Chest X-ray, PA view. Patient: 8 years old, sex M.
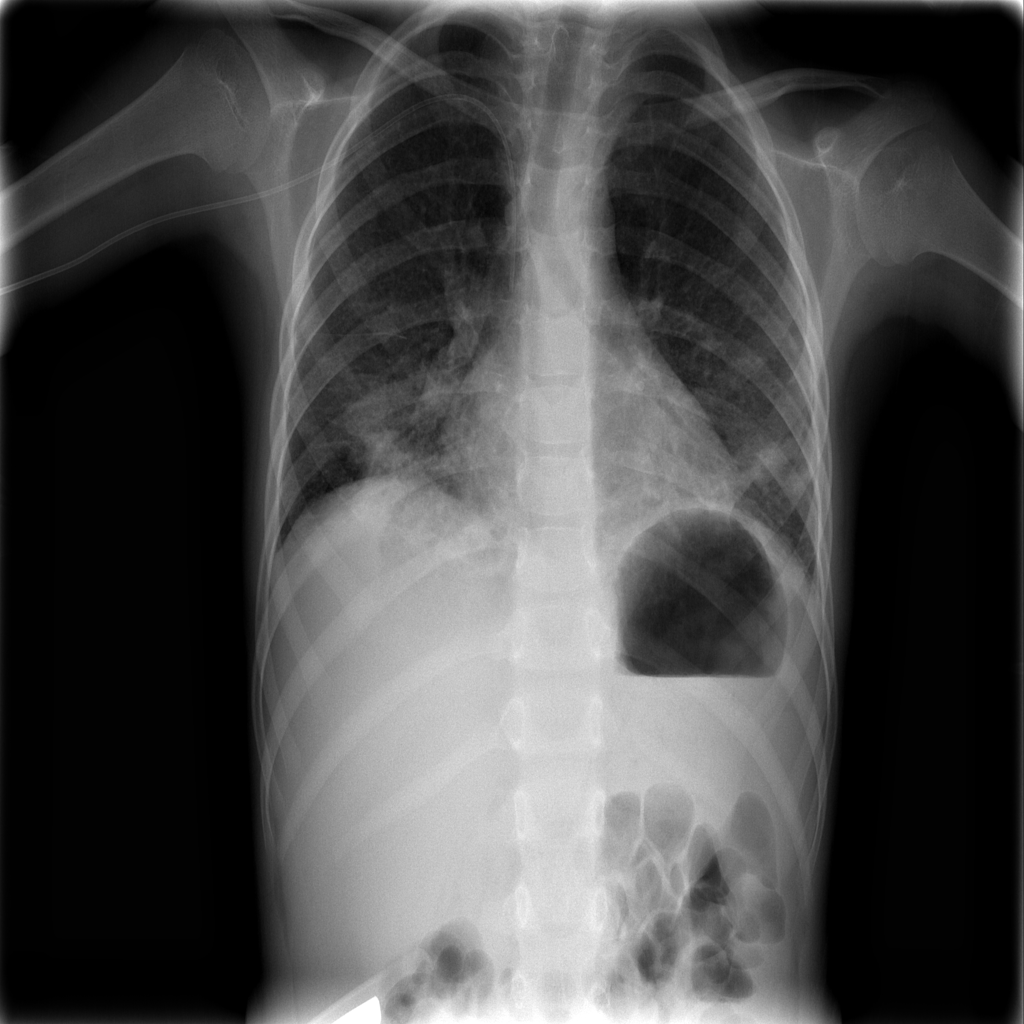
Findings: Infiltration